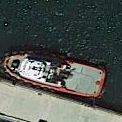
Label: civil